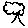
Label: tree